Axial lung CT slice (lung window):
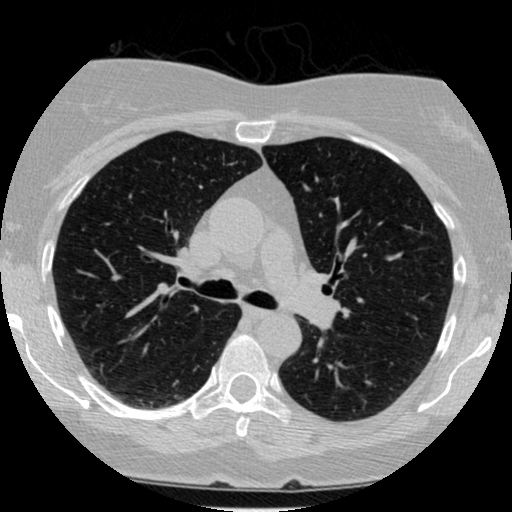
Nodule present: no